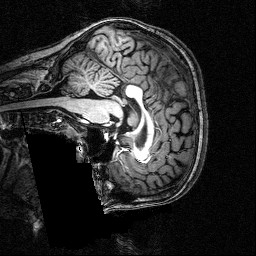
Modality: T1w
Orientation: sagittal
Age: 21
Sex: female
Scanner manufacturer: siemens
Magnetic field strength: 3 T
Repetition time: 2.5 s
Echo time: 0.00393 s